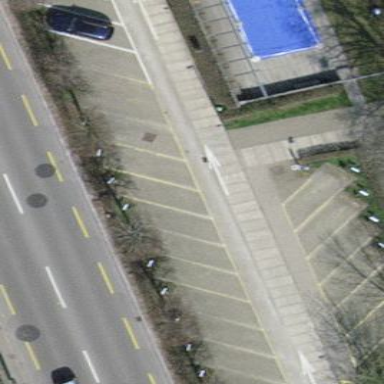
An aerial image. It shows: Parking area with surface.